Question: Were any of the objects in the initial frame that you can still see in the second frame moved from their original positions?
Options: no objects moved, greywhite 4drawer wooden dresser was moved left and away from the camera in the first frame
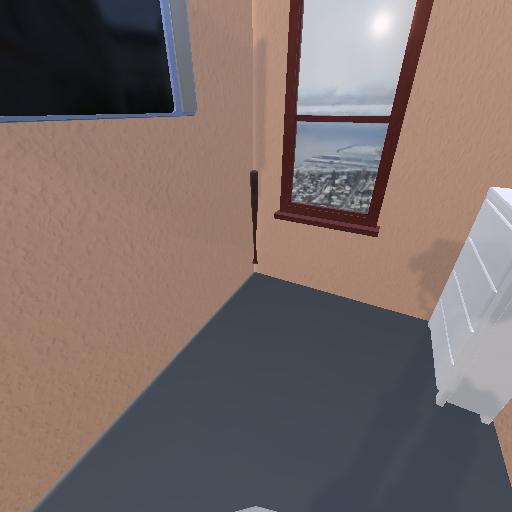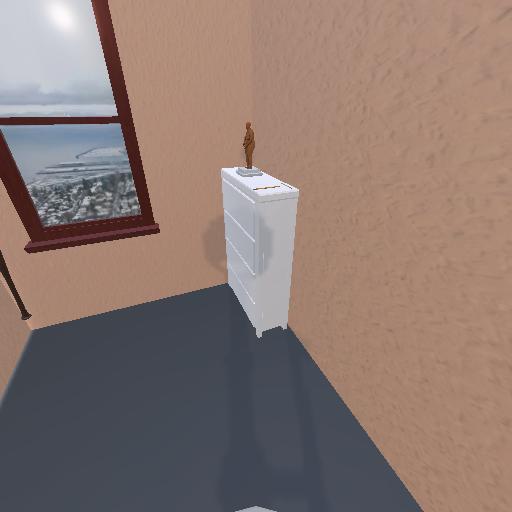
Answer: no objects moved